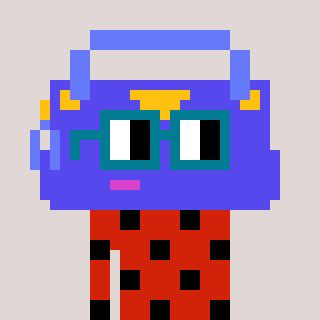
a pixel art character with square dark green glasses, a bag-shaped head and a red-colored body on a warm background